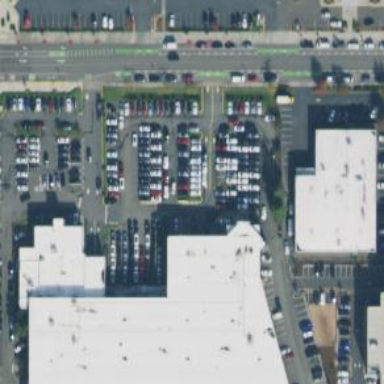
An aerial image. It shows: Building that houses car shop.